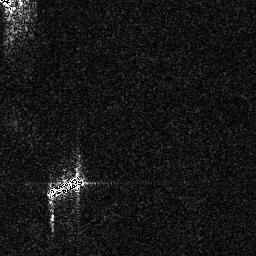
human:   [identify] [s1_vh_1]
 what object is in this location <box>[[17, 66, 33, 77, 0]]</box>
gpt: <ref>1 medium ship at the bottom left</ref>